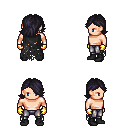
a pixel art fantasy rpg character, male body template, human, light skin, black tattered cape, metal pants, raven swoop hairstyle, gold gloves, black shoes, four views (front, back, left, right), 2x2 character sprite sheet, small pixel art, hard edges, no anti-aliasing